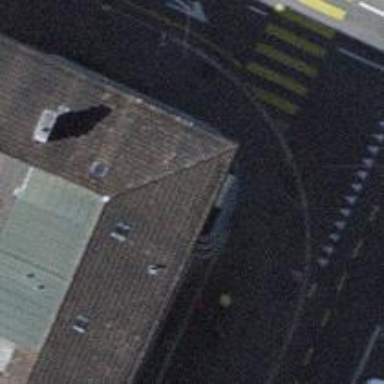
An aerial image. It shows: Restaurant.